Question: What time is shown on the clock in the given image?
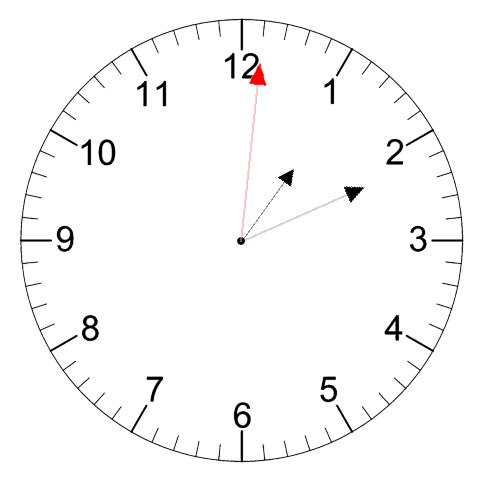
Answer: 01:11:01